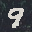
Label: 9